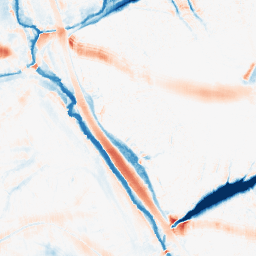
Category: morphological
Decomposition family: morphological_ellipse
Decomposition parameters: operation: average
width: 30
height: 20
Upsampling method: edge_directed
Upsampling parameters: scale: 4
Upsampling scale: 4